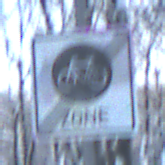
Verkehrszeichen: EndeFahrradzone
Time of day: MorningAfternoon
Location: Outdoor (Nature)
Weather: Clear
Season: Winter
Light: Natural